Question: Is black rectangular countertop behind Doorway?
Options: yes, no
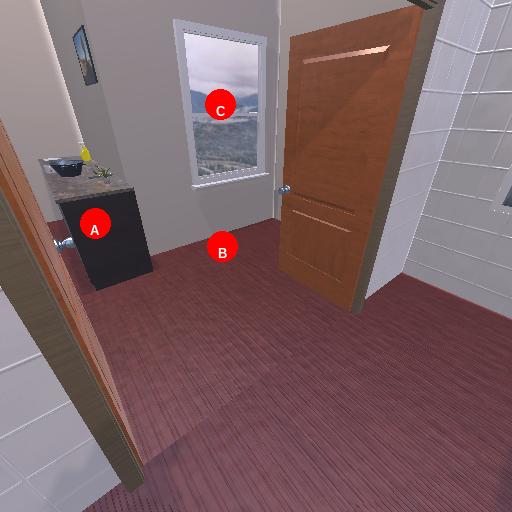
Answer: yes